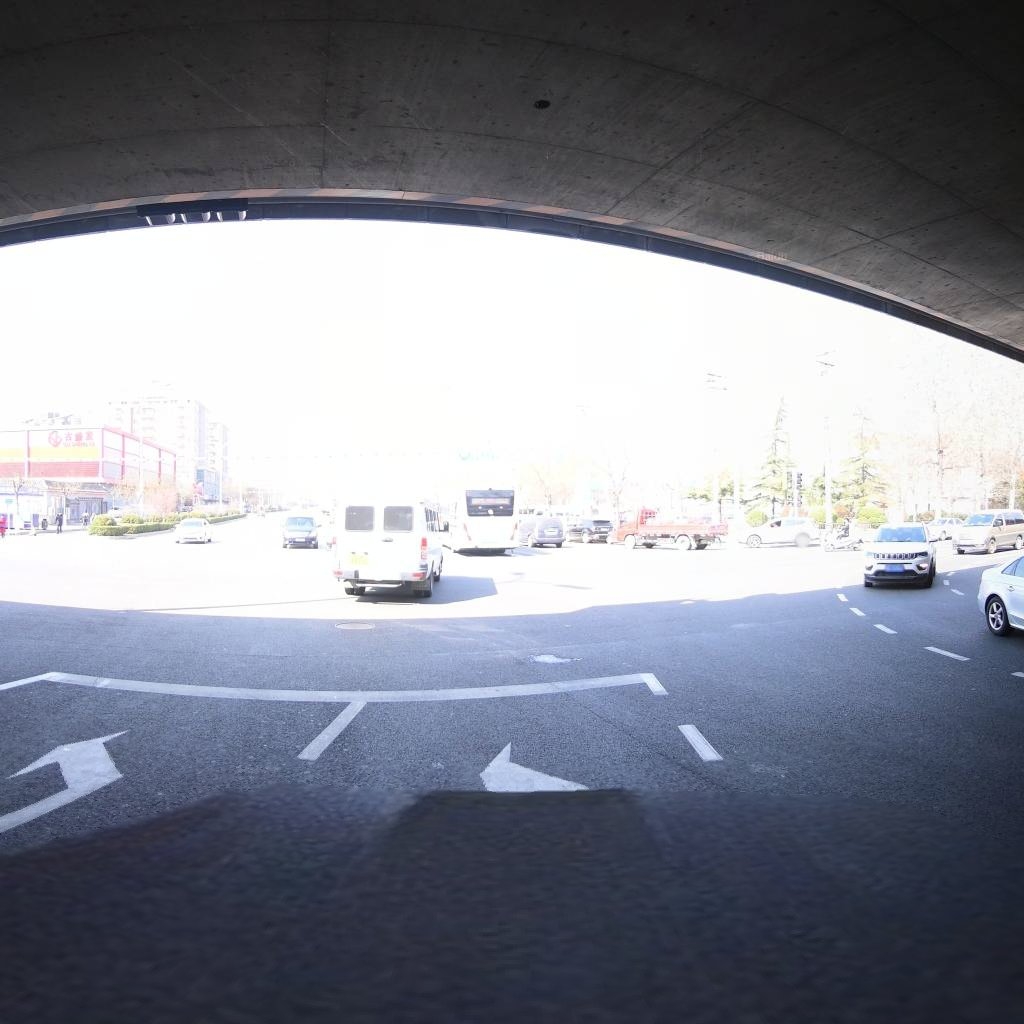
Region: Chaoyang
Road damage annotations: longitudinal crack, manhole cover, transverse crack